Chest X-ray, PA view. Patient: 77 years old, sex M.
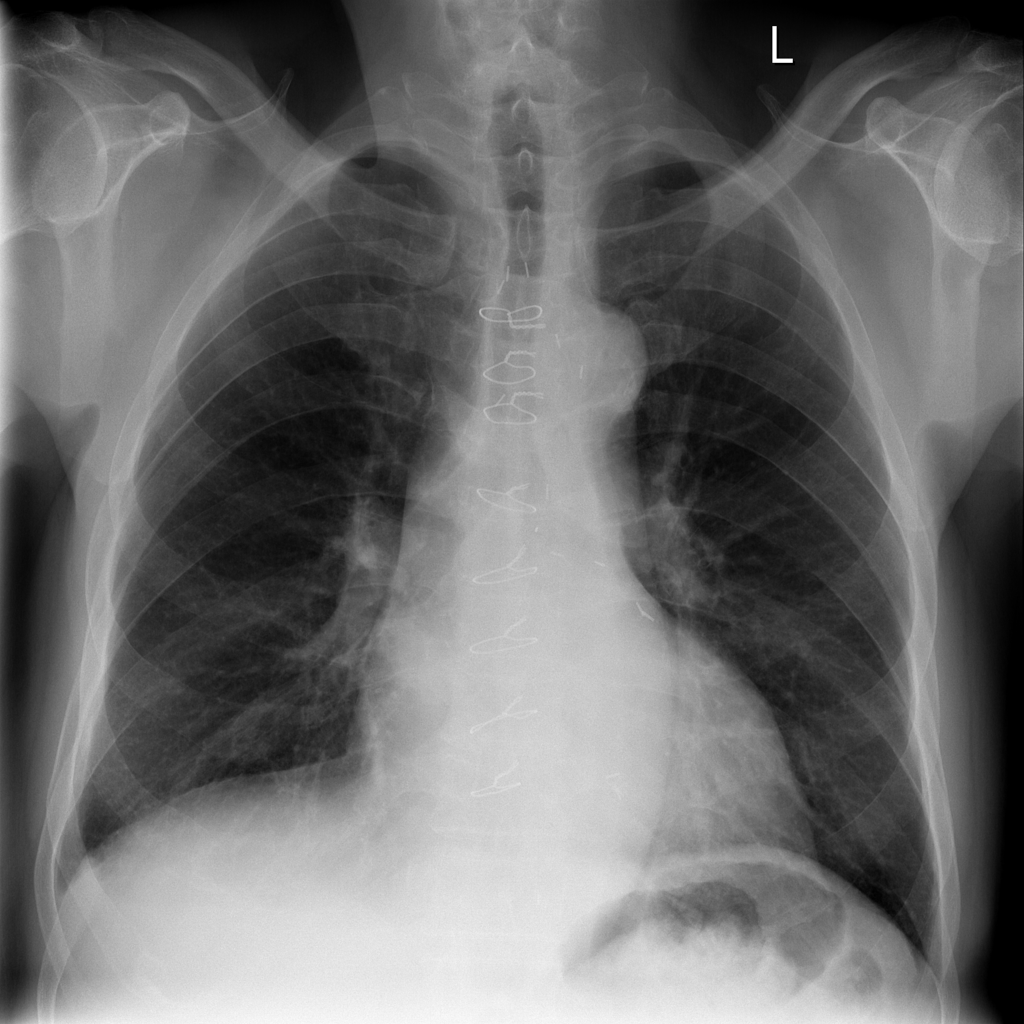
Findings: No Finding